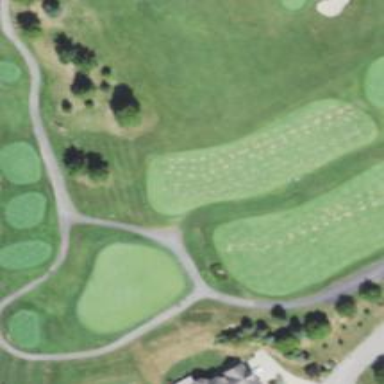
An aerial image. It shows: Golf cartpath that is also road path.